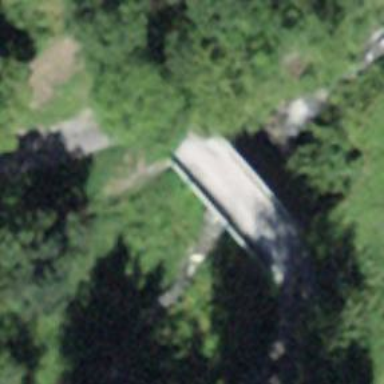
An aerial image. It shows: Service road on bridge.